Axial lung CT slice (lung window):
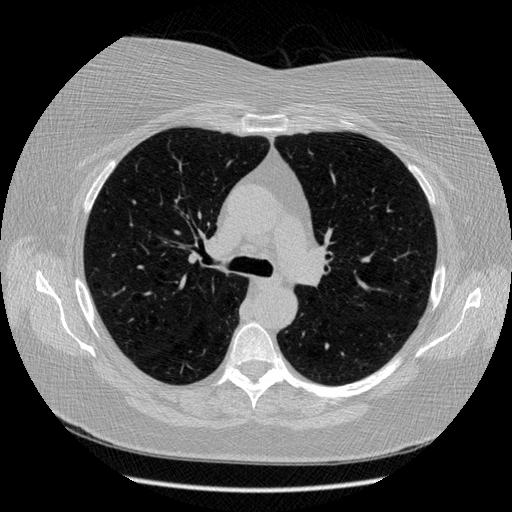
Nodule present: no